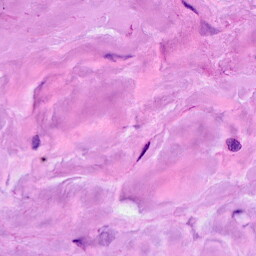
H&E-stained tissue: Breast